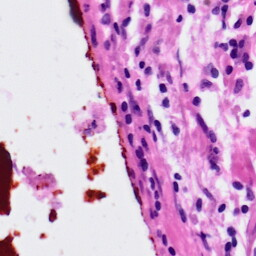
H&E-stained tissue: Lung